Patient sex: M
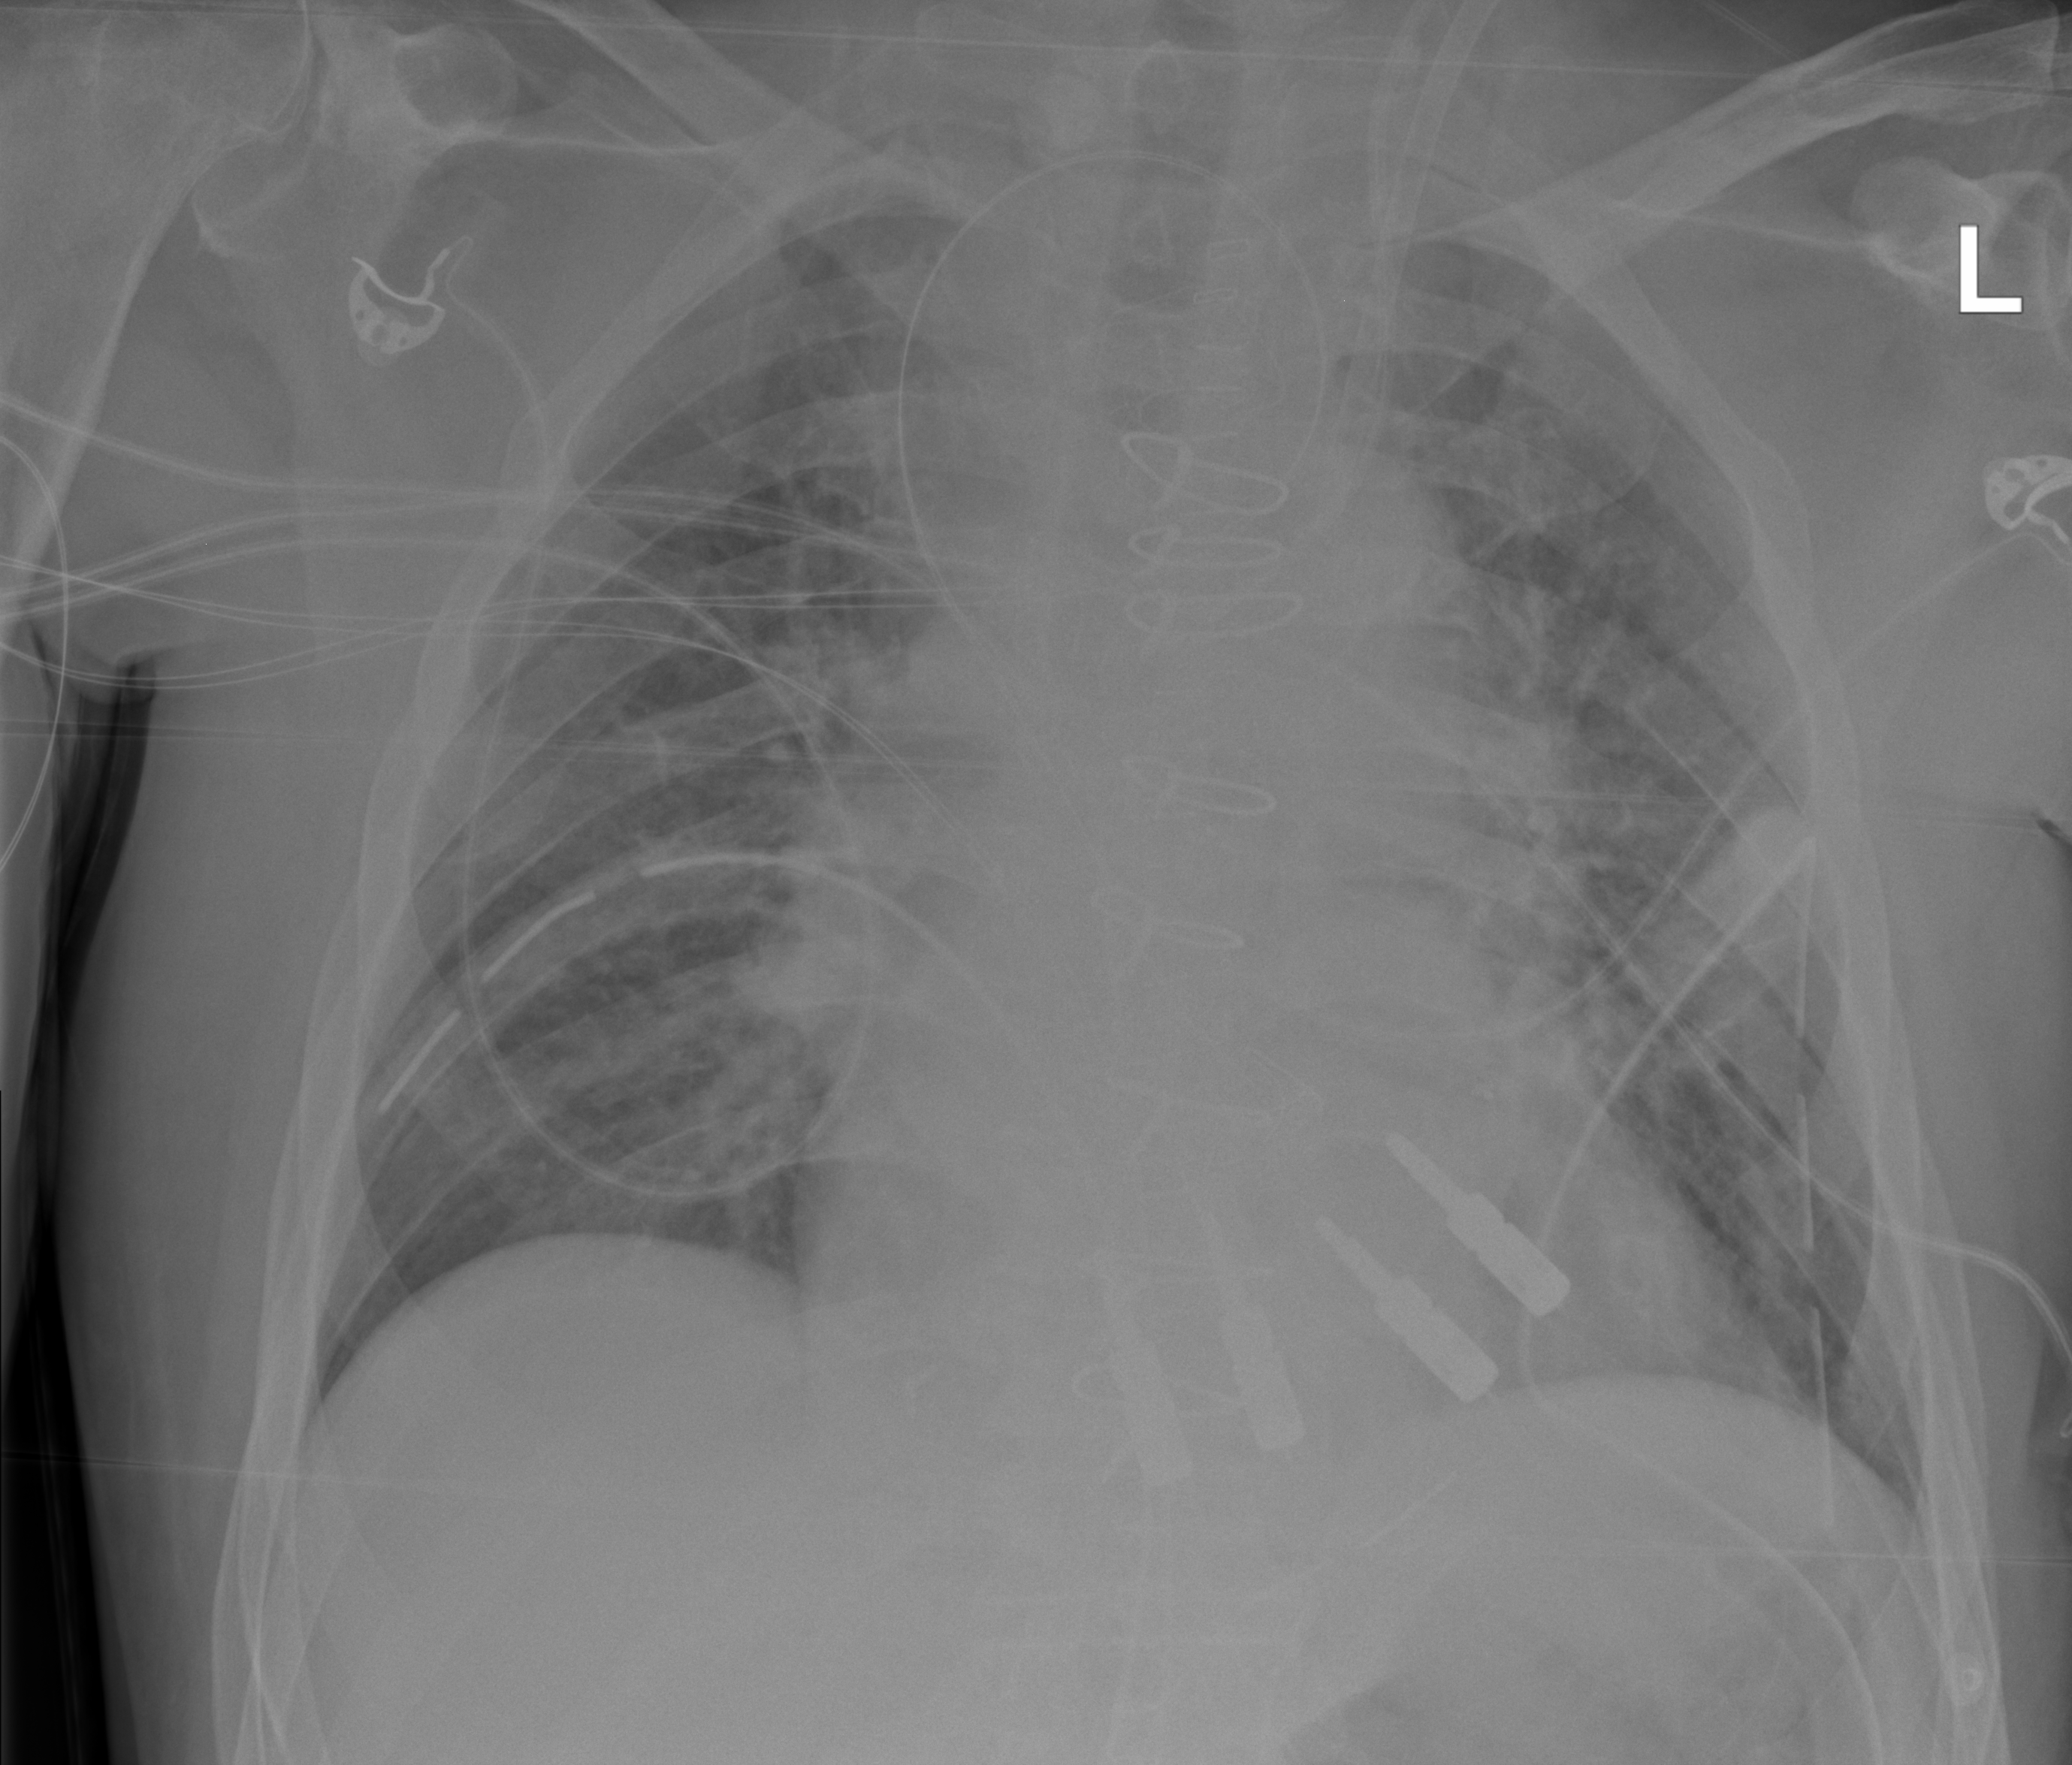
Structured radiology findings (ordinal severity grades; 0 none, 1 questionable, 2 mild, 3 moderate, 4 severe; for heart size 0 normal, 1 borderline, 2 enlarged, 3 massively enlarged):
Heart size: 1
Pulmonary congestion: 1
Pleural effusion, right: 0
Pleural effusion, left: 0
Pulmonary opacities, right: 2
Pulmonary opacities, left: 2
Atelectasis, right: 0
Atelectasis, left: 0